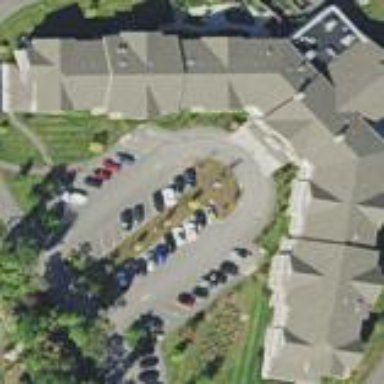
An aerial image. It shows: Healthcare building.